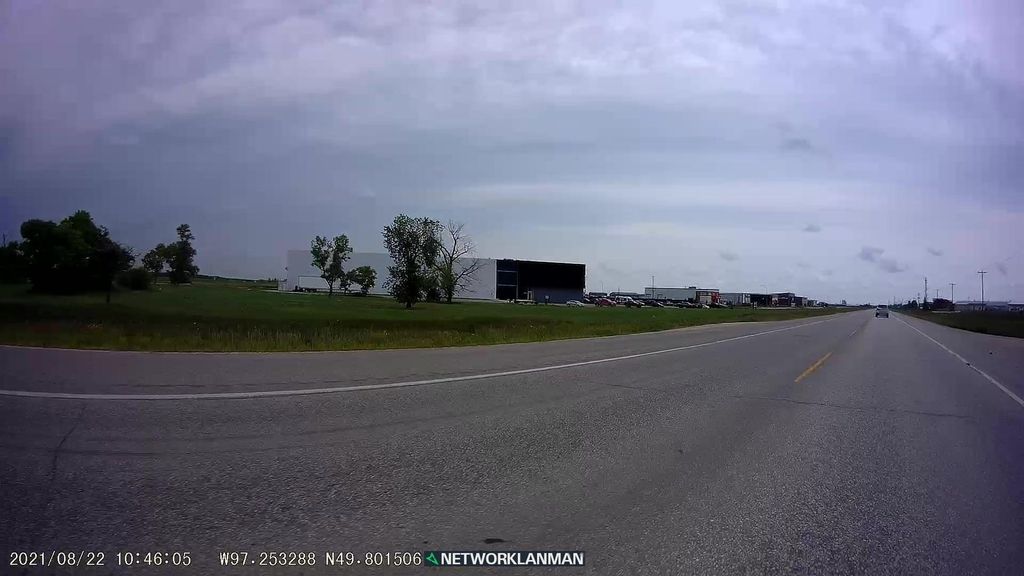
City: winnipeg